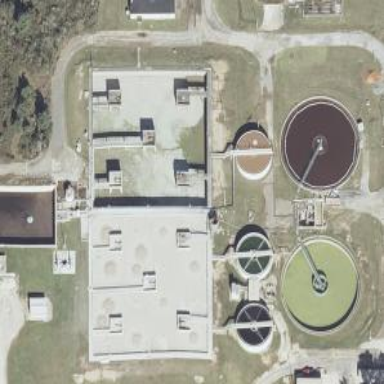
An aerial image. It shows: Wastewater plant.